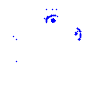
Particle: electron